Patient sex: M
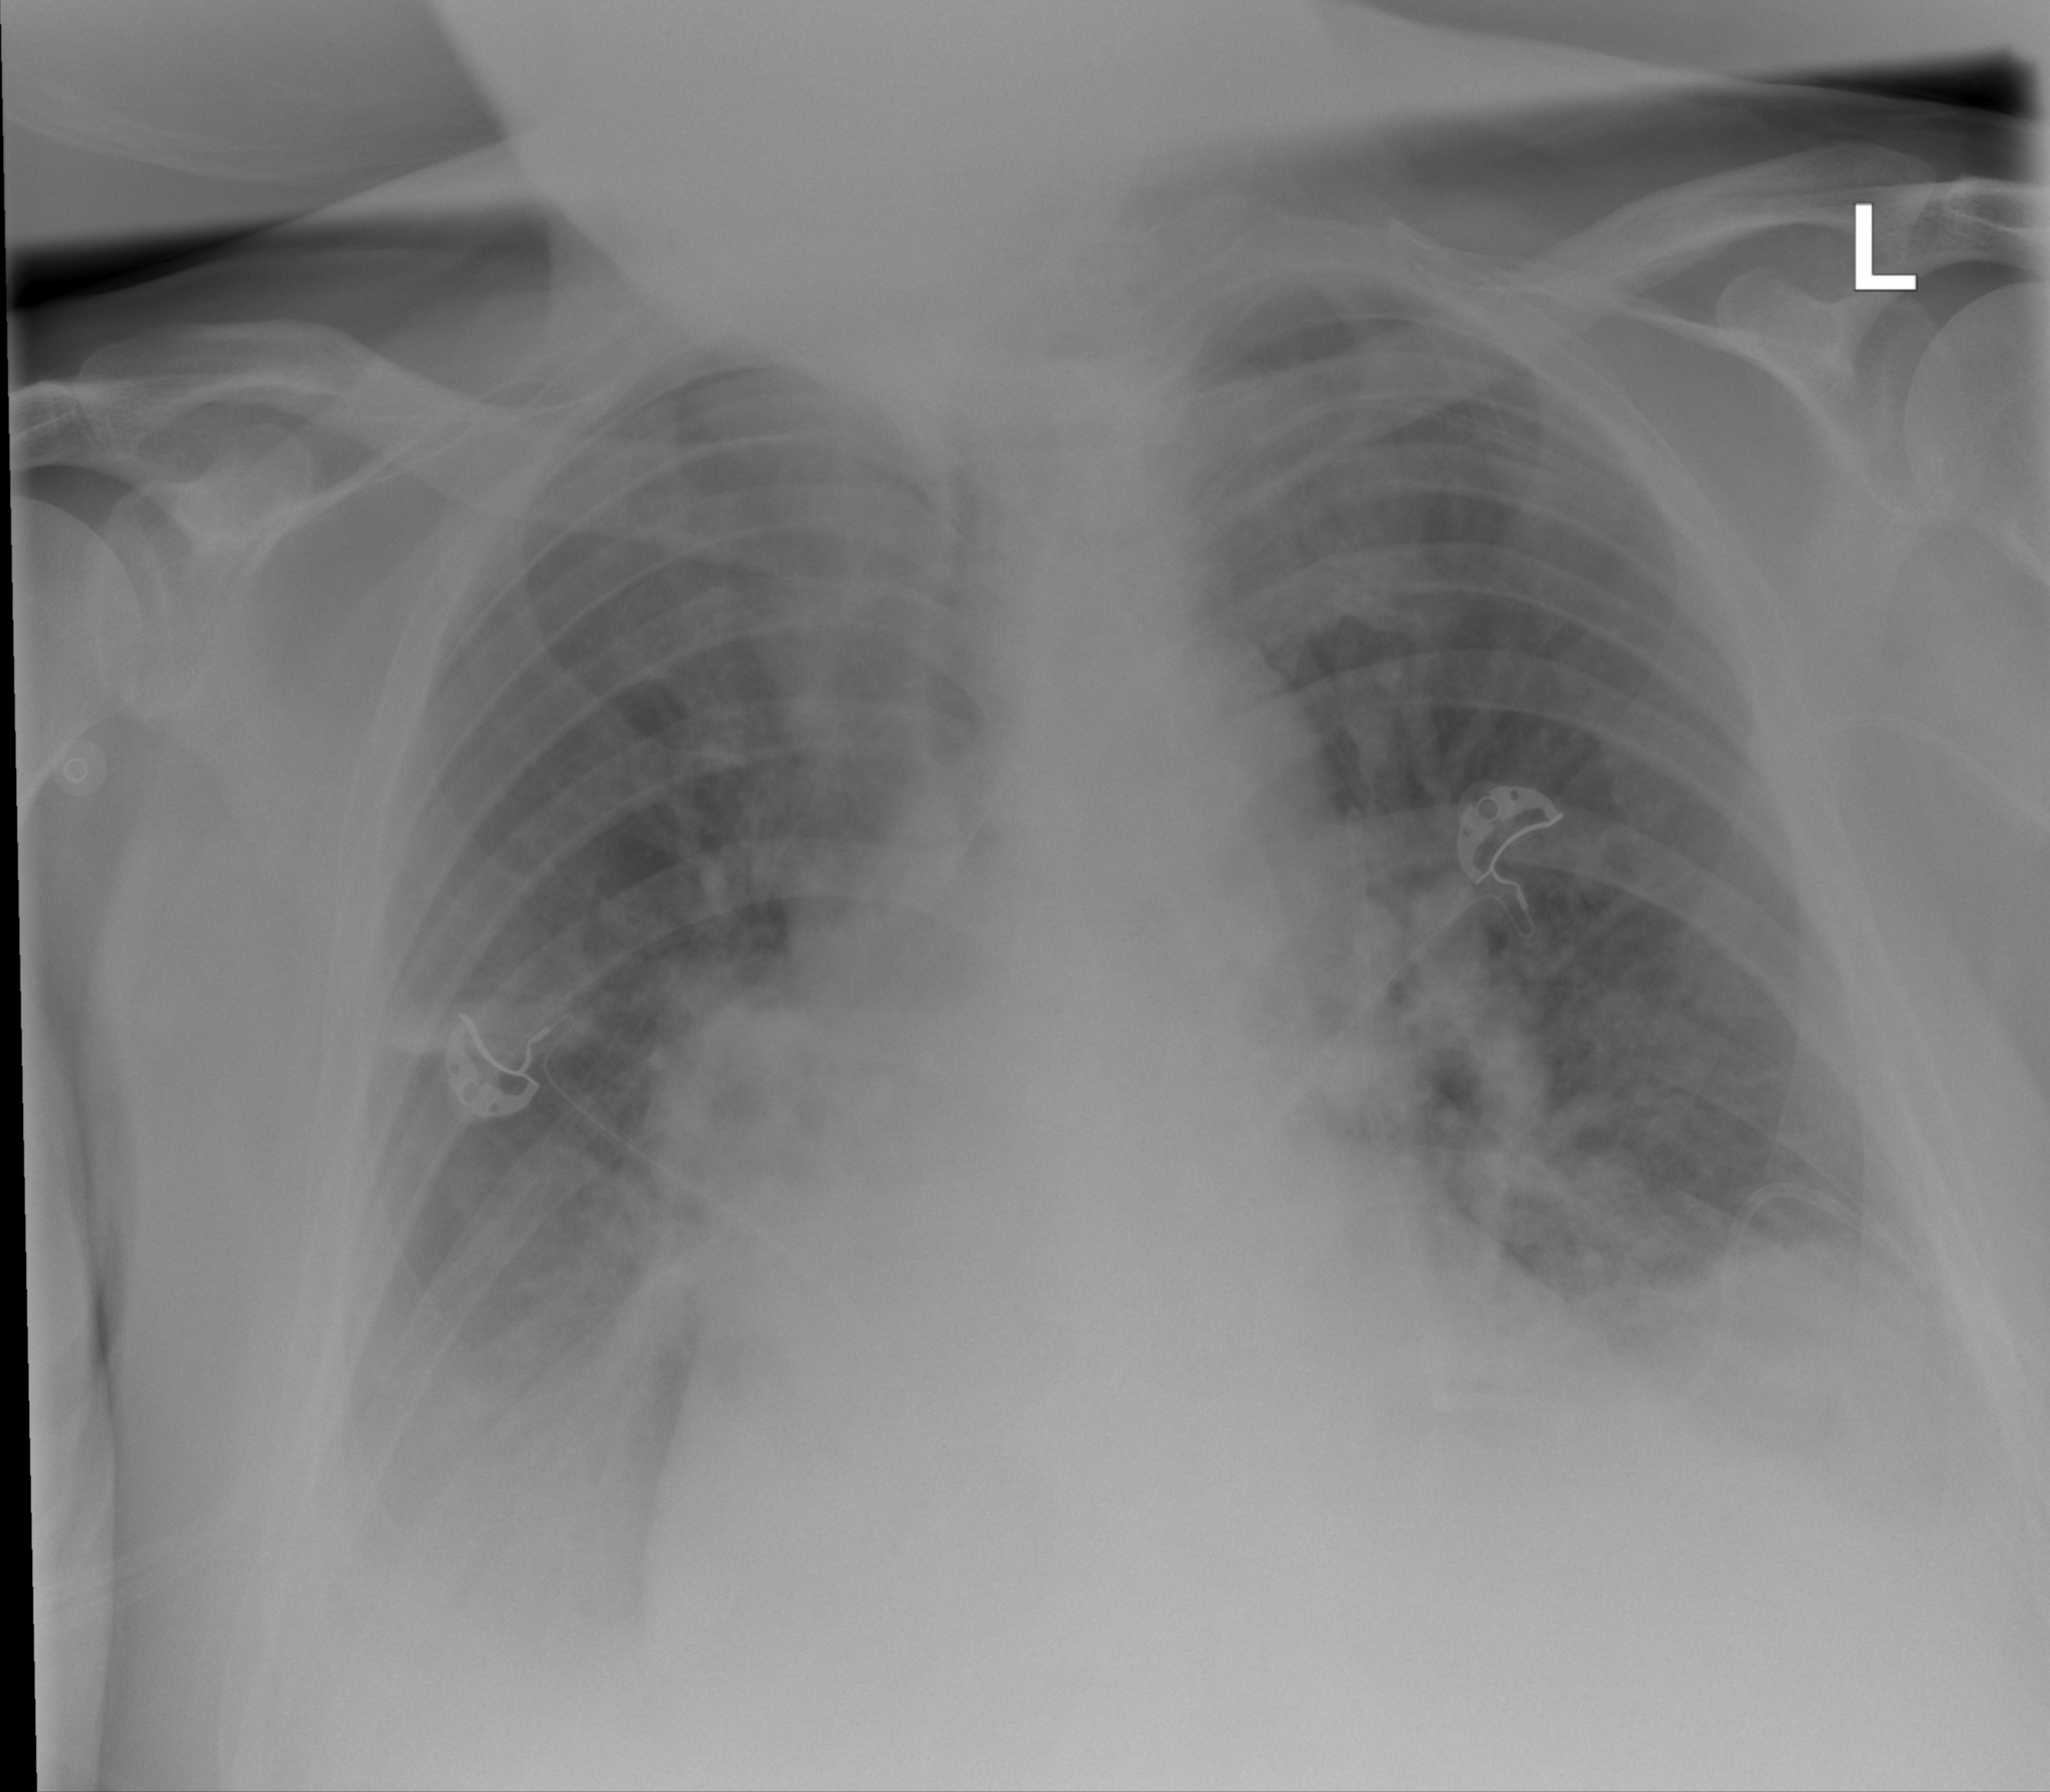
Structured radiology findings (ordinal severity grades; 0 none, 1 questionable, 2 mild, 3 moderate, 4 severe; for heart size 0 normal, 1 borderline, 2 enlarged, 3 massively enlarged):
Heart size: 3
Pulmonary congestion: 2
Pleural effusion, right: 3
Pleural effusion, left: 3
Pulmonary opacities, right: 0
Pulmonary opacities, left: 2
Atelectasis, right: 2
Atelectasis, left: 2